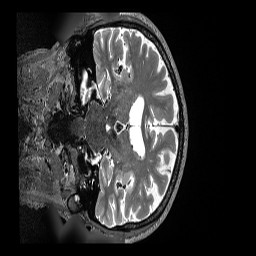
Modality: T2w
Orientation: coronal
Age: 80
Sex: female